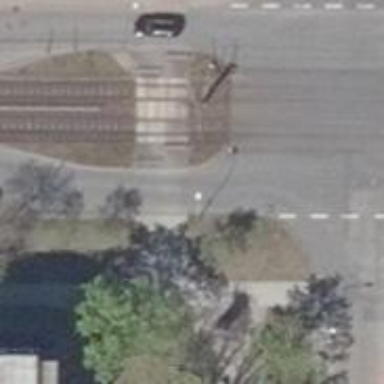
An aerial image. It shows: Uncontrolled tram crossing.